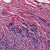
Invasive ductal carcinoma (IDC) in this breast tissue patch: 0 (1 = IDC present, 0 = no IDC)